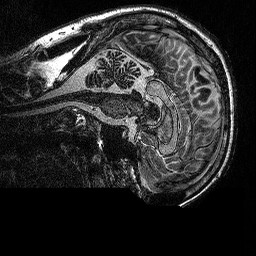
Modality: MP2RAGE
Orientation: sagittal
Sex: male
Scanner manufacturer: siemens
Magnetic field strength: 3 T
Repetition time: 5 s
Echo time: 0.00292 s